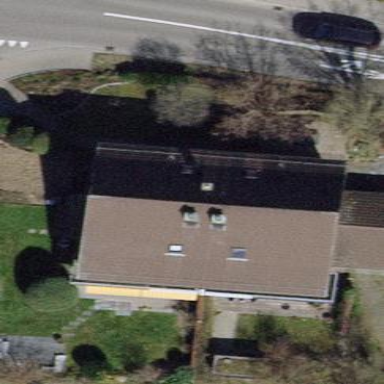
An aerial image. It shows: Building with tiled roof.